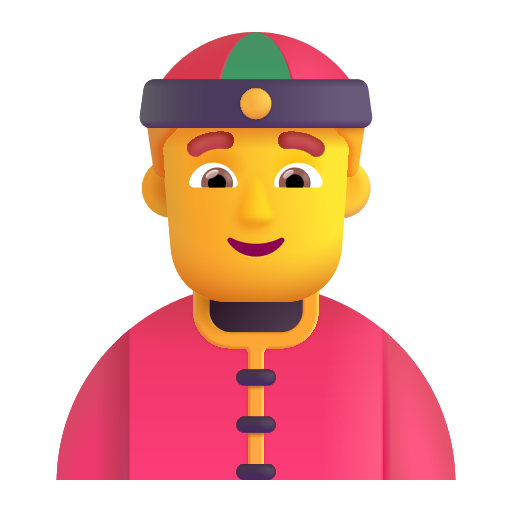
person with skullcap color default